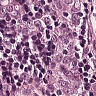
Metastatic tissue present: yes